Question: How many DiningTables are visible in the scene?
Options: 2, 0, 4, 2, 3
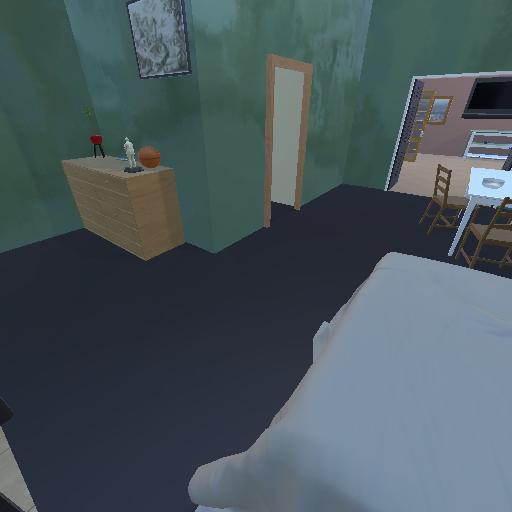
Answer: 2